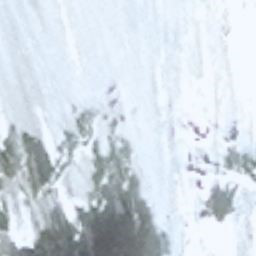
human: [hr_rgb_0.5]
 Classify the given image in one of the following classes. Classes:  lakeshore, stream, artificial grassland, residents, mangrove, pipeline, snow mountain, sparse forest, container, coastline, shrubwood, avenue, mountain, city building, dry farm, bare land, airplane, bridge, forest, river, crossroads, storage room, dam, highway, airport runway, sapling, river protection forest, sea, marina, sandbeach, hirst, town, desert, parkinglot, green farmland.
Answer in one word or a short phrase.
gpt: snow mountain